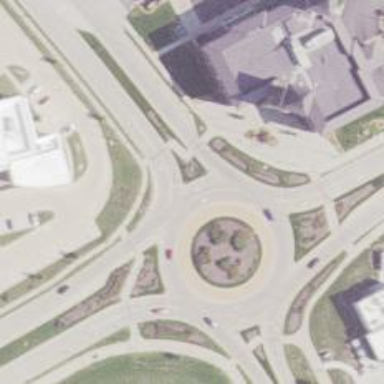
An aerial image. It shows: Secondary road around roundabout.